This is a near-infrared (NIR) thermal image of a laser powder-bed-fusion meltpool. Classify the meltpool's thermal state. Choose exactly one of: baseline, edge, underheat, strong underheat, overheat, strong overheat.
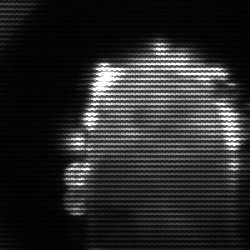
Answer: baseline